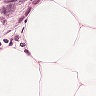
Metastatic tissue present: yes